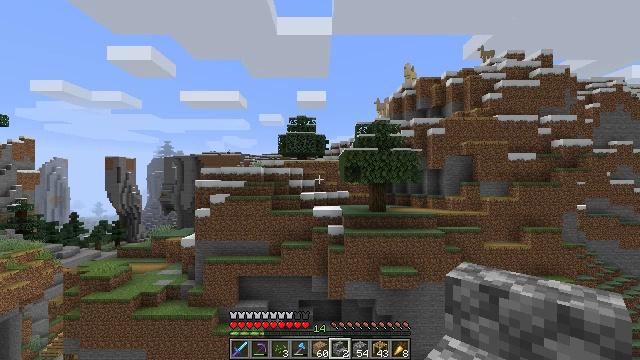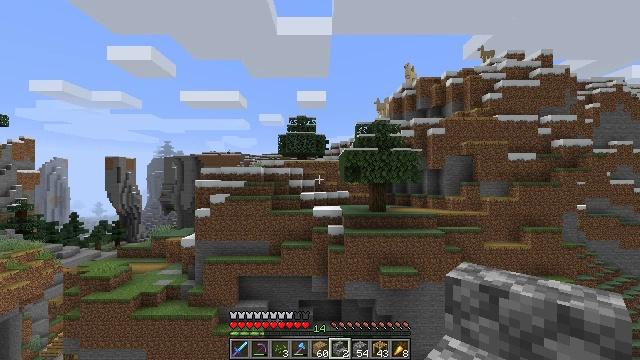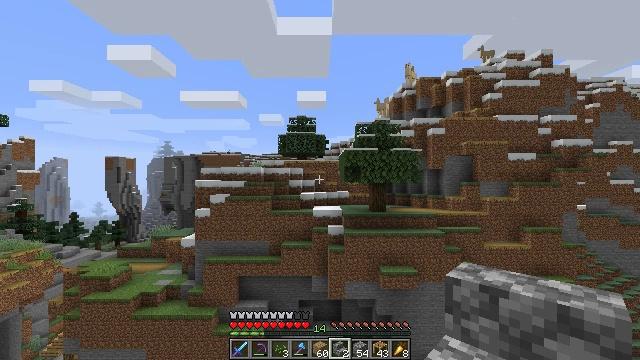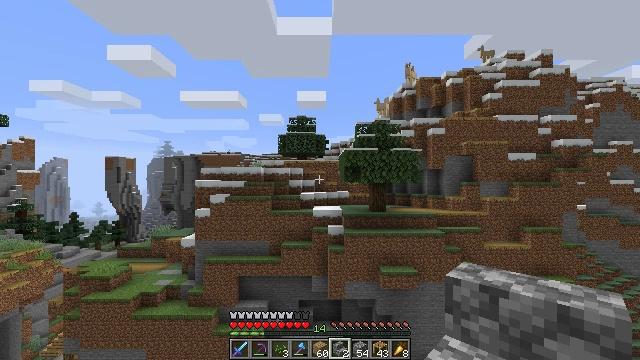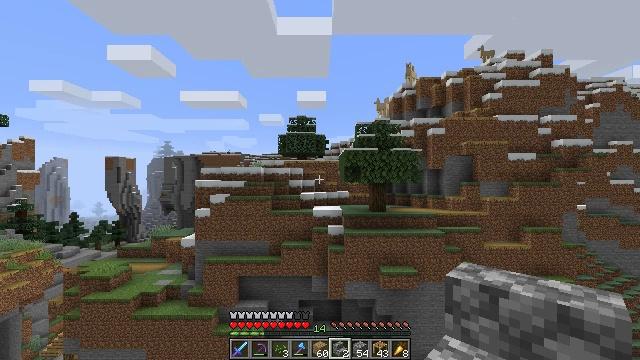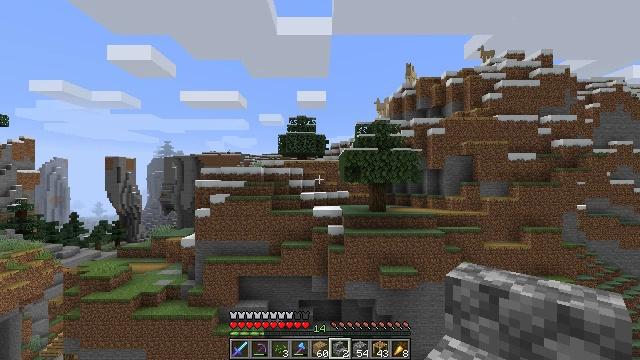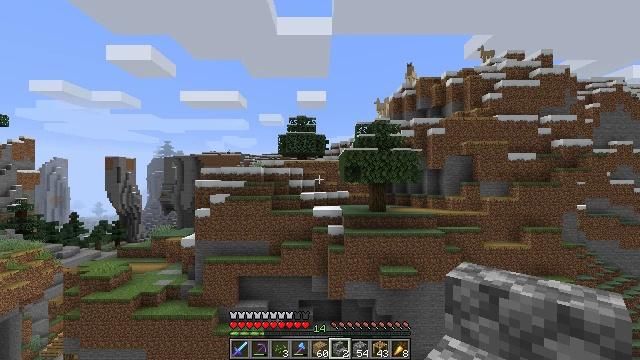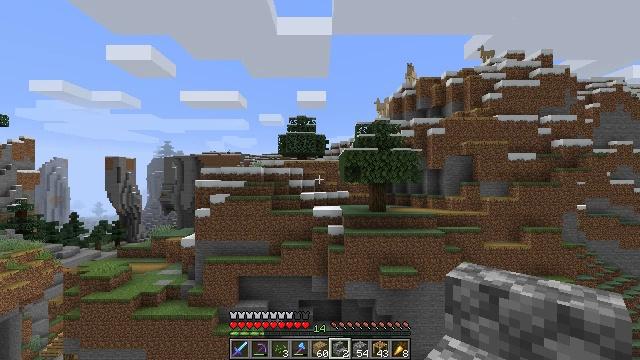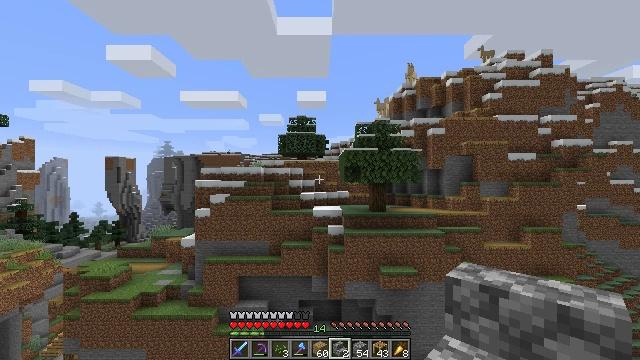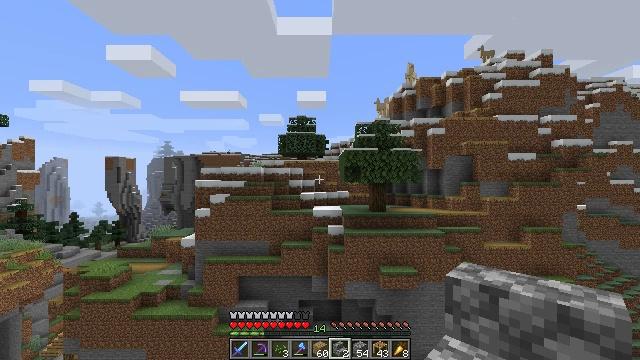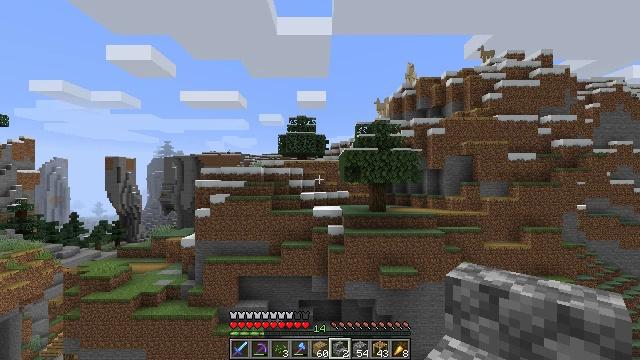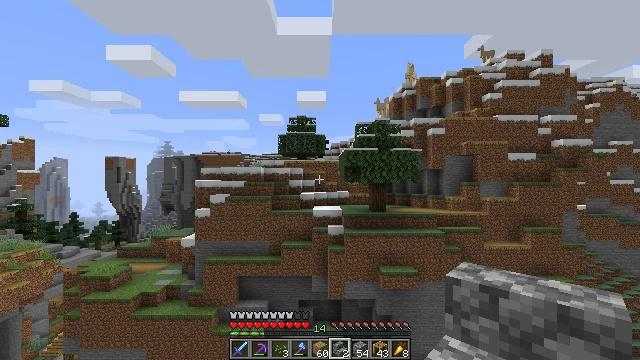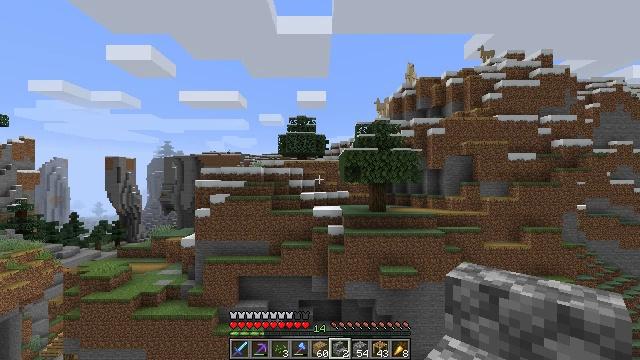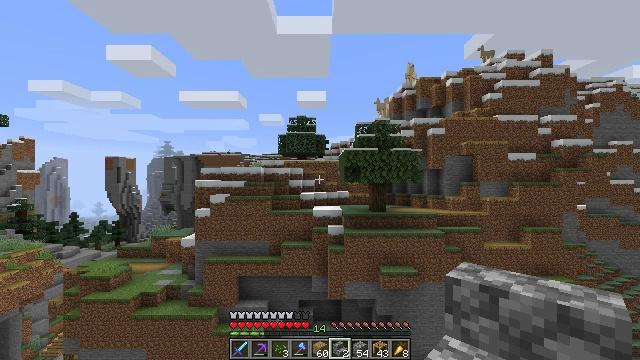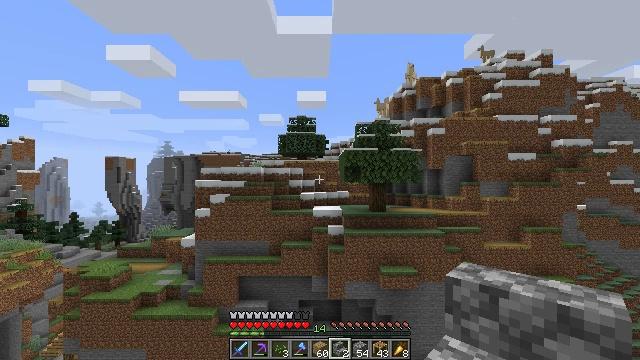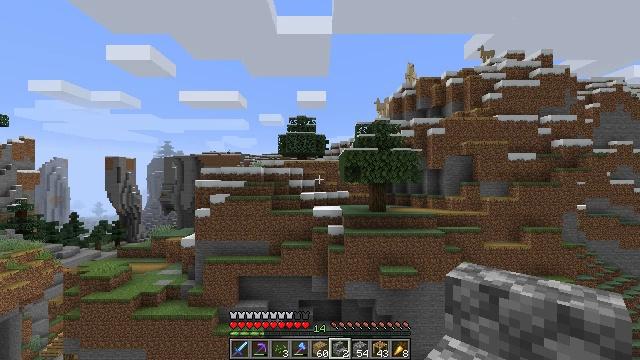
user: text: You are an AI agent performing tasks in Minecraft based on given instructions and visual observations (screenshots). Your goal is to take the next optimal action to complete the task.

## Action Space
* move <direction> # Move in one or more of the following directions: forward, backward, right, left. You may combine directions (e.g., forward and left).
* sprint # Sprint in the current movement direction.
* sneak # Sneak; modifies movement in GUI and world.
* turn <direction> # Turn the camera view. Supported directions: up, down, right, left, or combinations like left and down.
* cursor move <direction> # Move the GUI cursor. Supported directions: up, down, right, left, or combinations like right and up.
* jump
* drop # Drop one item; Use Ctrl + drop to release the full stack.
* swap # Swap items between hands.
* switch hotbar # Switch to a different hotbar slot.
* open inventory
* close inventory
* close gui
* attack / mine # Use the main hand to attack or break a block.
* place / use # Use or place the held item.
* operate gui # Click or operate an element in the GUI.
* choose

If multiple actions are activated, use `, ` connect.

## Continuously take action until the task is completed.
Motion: motion action
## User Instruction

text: Break the scaffolding for reuse.
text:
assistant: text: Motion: no_op
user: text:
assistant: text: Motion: no_op
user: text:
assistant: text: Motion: no_op
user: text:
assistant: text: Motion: no_op
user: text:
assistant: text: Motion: no_op
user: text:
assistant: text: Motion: no_op
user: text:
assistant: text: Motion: no_op
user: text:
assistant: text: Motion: no_op
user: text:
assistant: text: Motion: no_op
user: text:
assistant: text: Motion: no_op
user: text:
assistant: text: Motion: no_op
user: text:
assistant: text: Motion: no_op
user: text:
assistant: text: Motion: no_op
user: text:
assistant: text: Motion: no_op
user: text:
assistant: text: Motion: no_op
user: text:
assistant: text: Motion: no_op
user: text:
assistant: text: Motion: no_op
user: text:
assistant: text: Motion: no_op
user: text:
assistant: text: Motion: no_op
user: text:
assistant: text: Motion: no_op
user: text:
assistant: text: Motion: no_op
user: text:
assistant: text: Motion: no_op
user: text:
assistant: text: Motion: no_op
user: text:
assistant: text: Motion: no_op
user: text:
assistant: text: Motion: no_op
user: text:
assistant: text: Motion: no_op
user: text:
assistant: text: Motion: no_op
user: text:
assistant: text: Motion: no_op
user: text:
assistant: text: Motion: no_op
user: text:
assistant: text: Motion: no_op